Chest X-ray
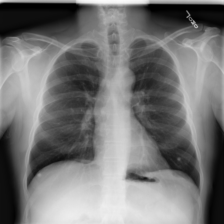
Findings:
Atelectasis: negative
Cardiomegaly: negative
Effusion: negative
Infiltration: negative
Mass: negative
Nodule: positive
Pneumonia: negative
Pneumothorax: negative
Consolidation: negative
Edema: negative
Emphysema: negative
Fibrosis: negative
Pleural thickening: negative
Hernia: negative